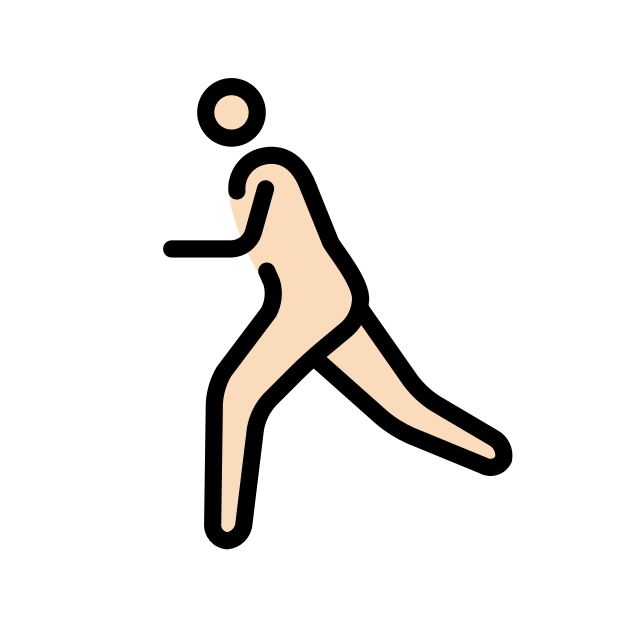
man running: light skin tone